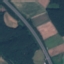
Land use / land cover: Highway